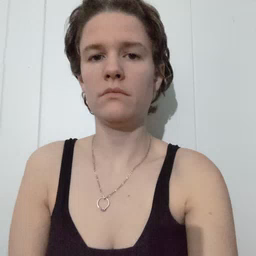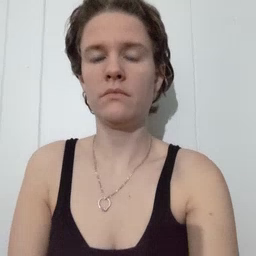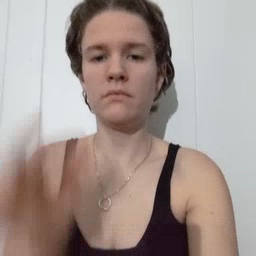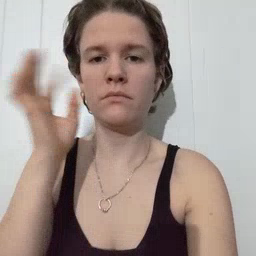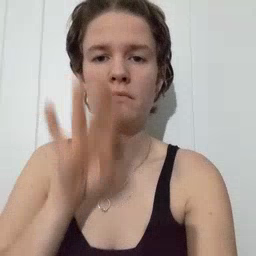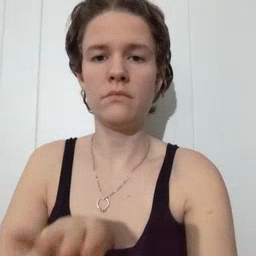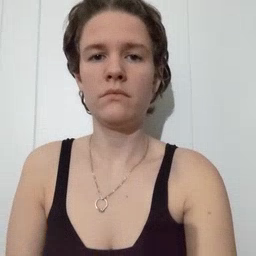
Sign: bee